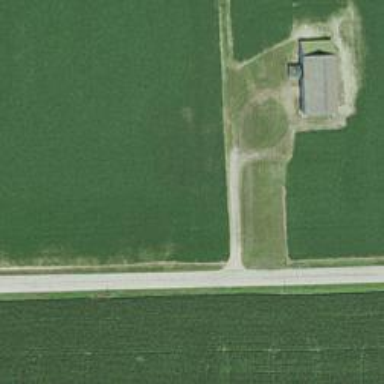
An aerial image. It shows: Driveway leading to service road.